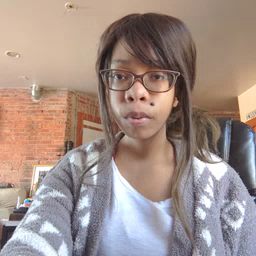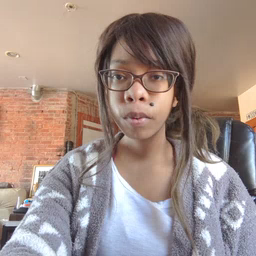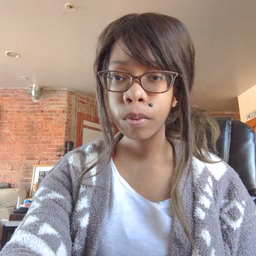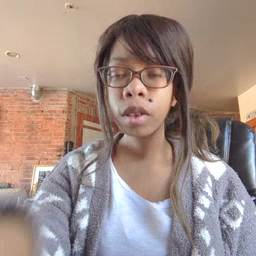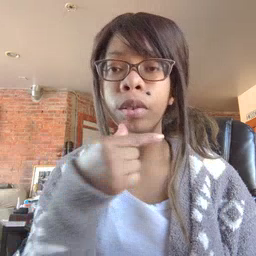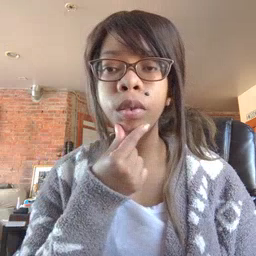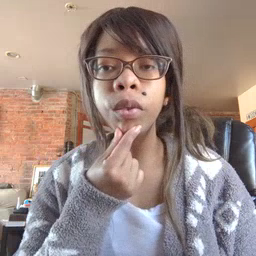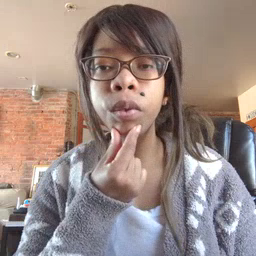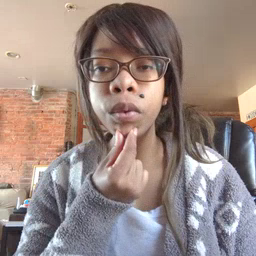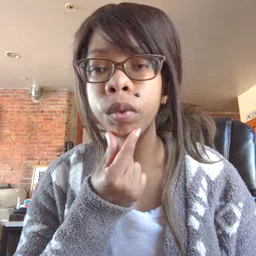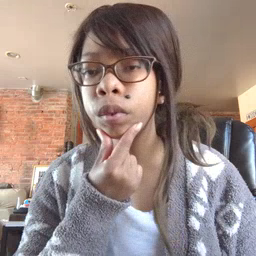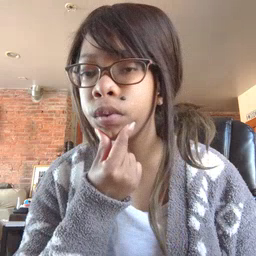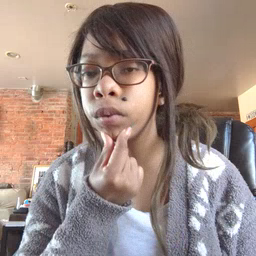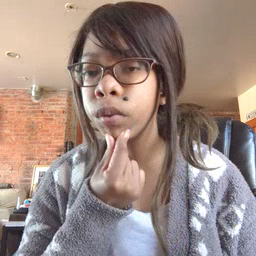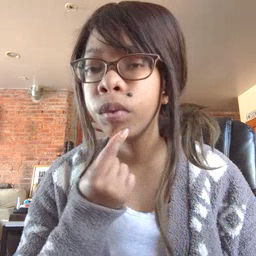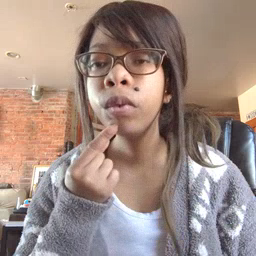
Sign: chin